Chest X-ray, PA view. Patient: 20 years old, sex F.
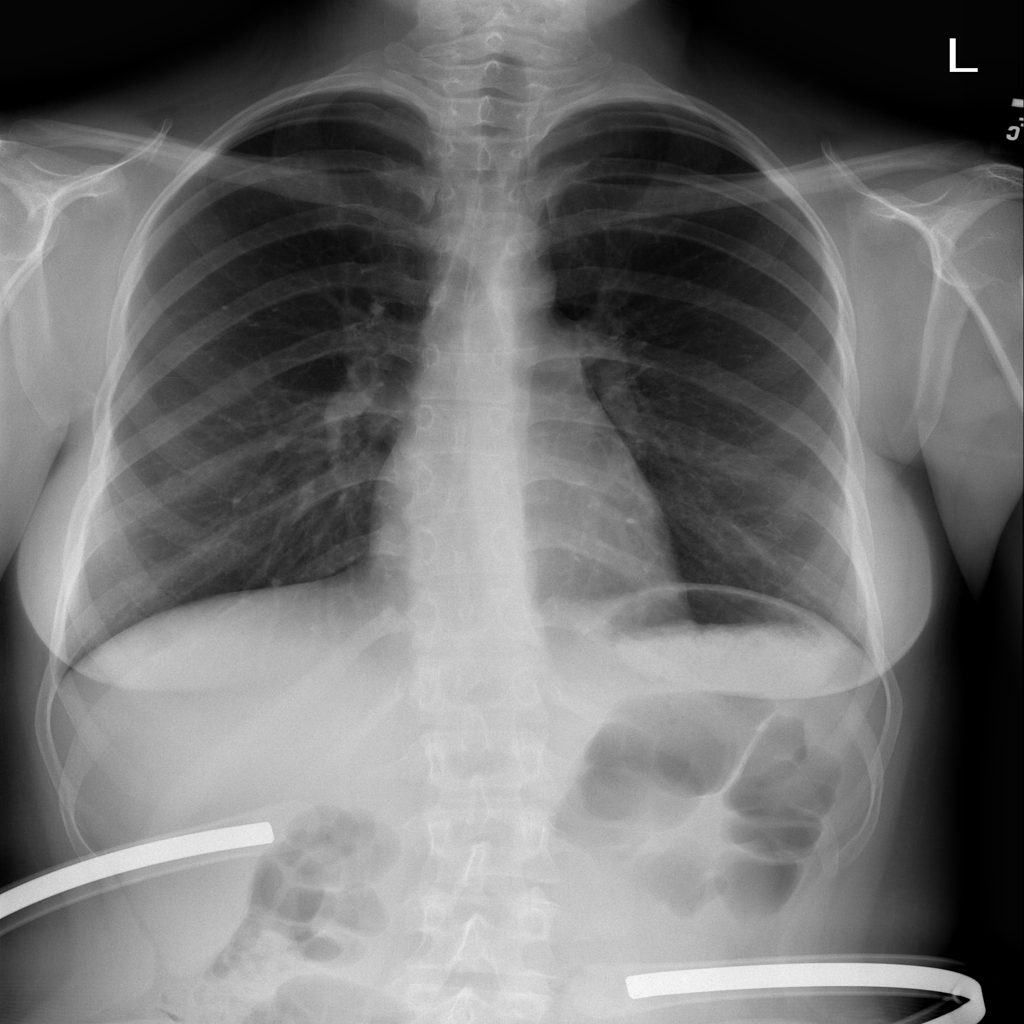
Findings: No Finding